Question: I want to create a custom popup dialog box like the attached image in jquery mobile. The requirement is like I don't want the dialog box in rectagnular shape. I want to put "V" kind of shape at the bottom of the dialog box. Can someone please provide the solution or idea for the same.

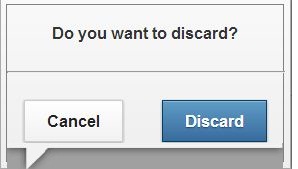
Answer: Visit jQuery mobile documentation page here;
<URL>
Here you can see a button. Click there and you can see the solution you are looking for. You may then customize it using CSS.
Visit the page and start working on it.
Here is the design for your popup box
You may design html like
'''
<div id="box">message
<div id="arrow">
<img src="http://i.stack.imgur.com/PpMXb.png" alt="">
</div>
</div>
'''
and set CSS like
'''
body{
background:#0066CC;
}
#box{
background:#FFFFFF;
width: 300px;
height: 200px;
margin-left: auto;
margin-right: auto;
}
#arrow{
display:block;
margin-top:170px;
height: 30px;
width: 100%;
}
#arrow img{
margin-left:20px;
}
'''
<URL>